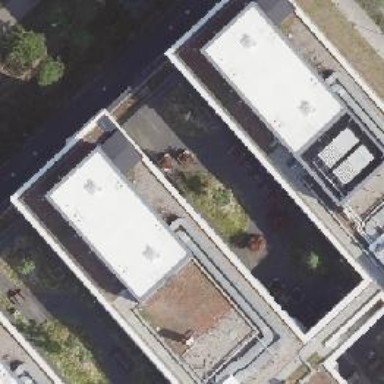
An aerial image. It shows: There are trees on the roof of the building.